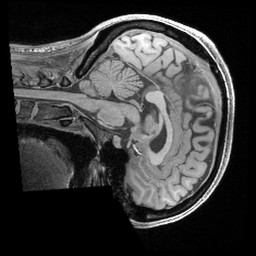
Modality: T1w
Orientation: sagittal
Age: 39
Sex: female
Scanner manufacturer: siemens
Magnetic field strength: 3 T
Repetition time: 2.4 s
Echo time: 0.00241 s